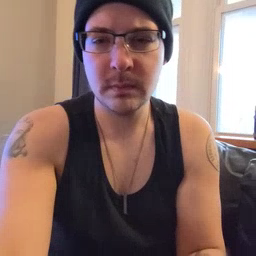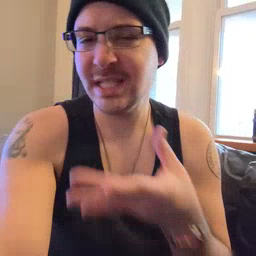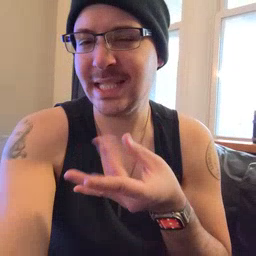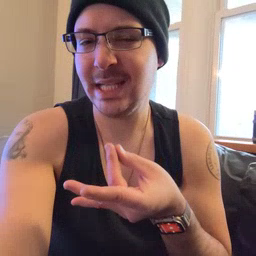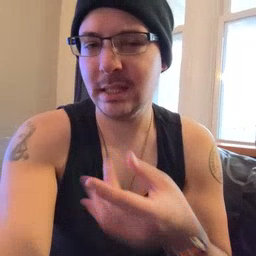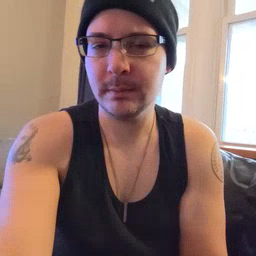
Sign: sticky